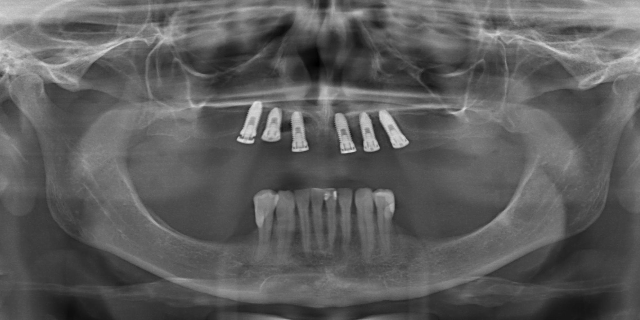
adult